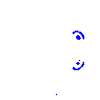
Particle: pion